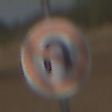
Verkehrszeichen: VerbotWenden
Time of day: MorningAfternoon
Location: Outdoor (Nature)
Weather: PartlyCloudy
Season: NotSpecified
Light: Natural